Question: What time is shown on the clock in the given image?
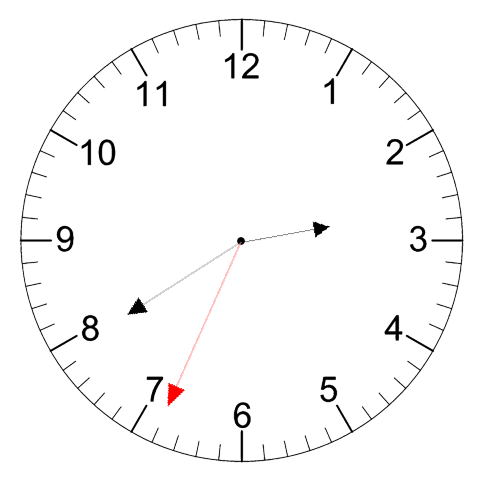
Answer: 02:39:34